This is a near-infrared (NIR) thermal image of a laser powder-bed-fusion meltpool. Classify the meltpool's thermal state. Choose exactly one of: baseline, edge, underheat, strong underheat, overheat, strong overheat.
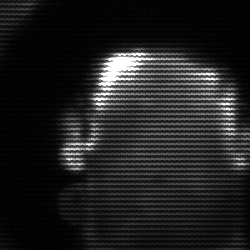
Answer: baseline